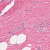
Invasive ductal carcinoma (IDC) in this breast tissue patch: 0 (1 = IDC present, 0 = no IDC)